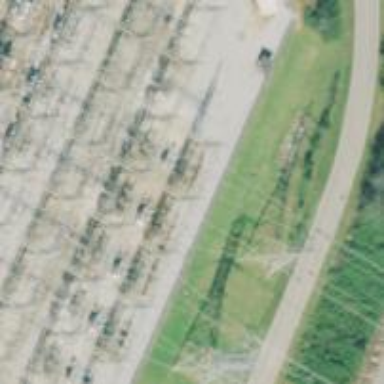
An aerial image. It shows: Switch for power supply.